Interaction volume radius: 5 \u00c5
Interaction volume height: 10 \u00c5
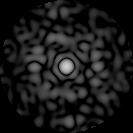
Disorder parameter: 0.8516